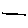
Label: line